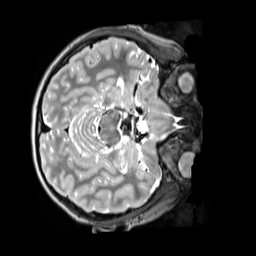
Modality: T2w
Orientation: axial
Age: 11
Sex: male
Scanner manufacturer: siemens
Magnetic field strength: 3 T
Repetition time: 3.2 s
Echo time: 0.408 s